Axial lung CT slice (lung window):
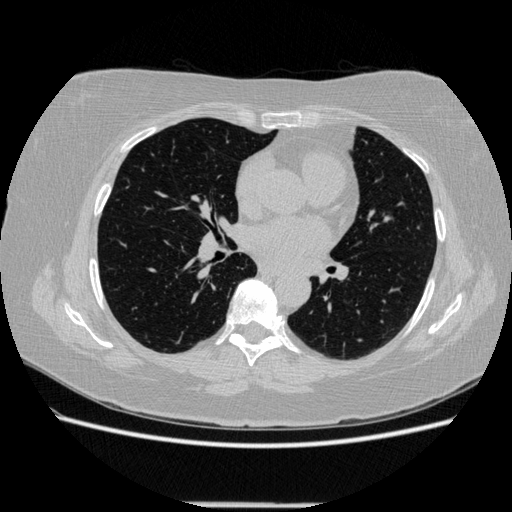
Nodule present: no